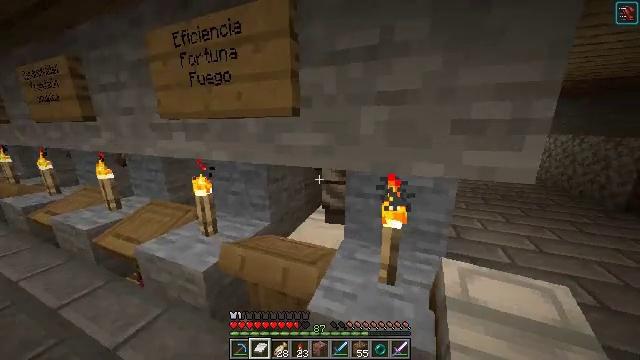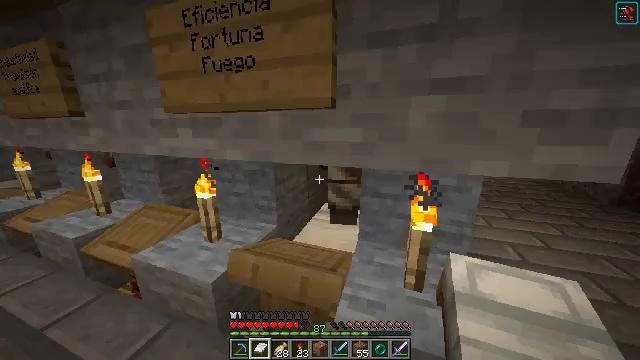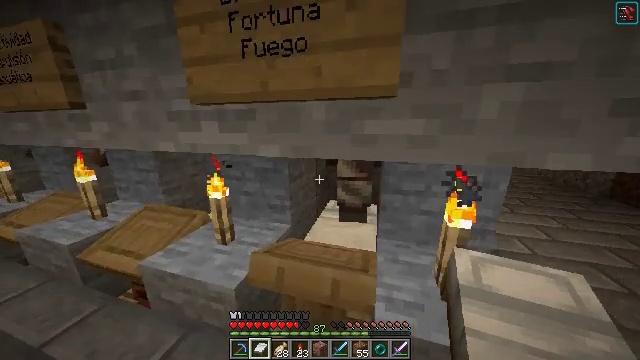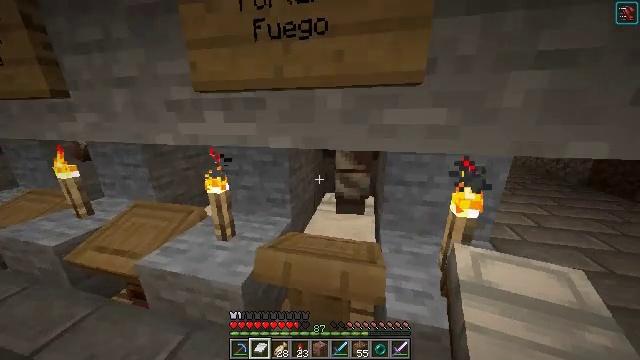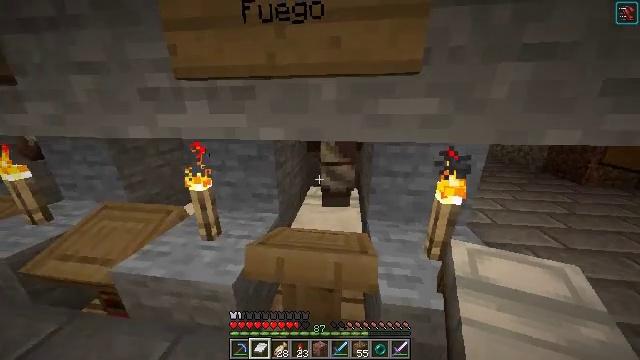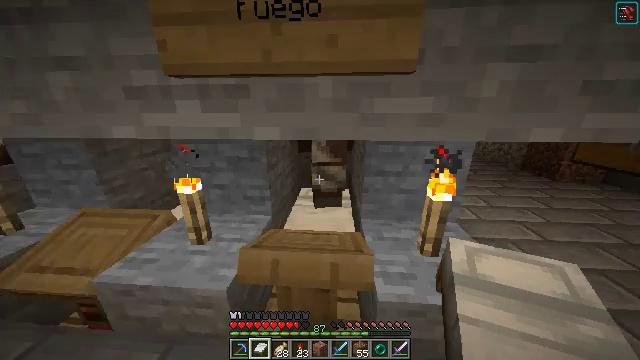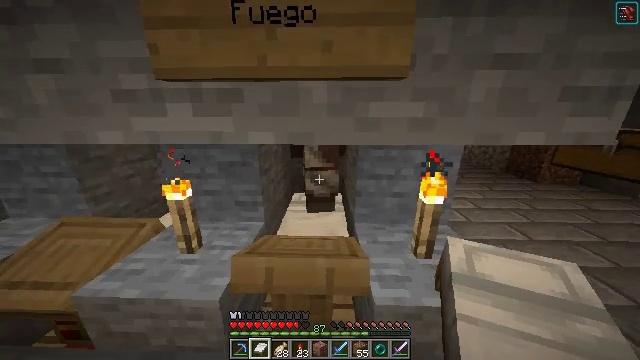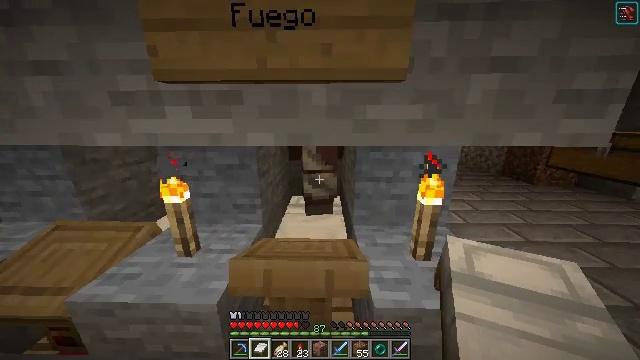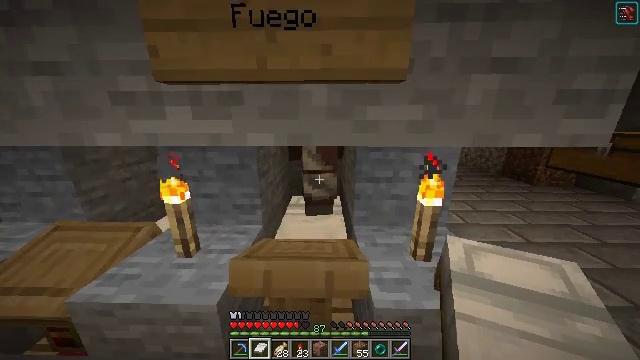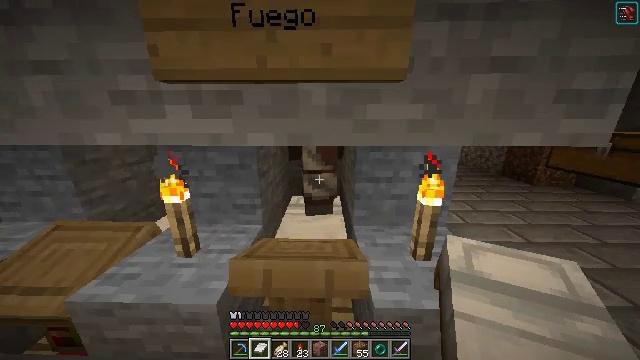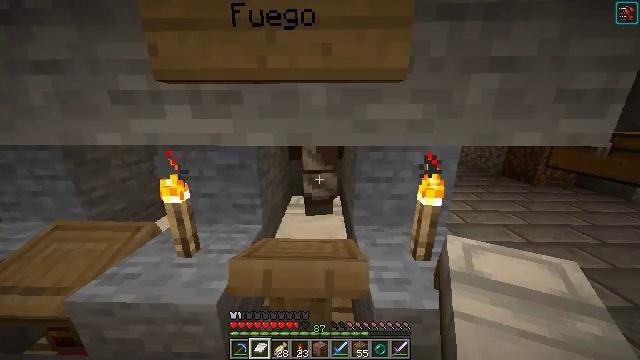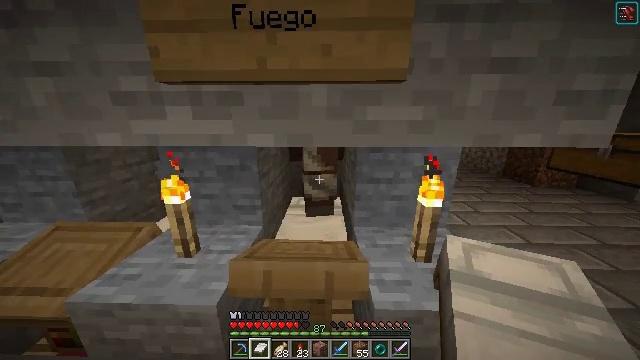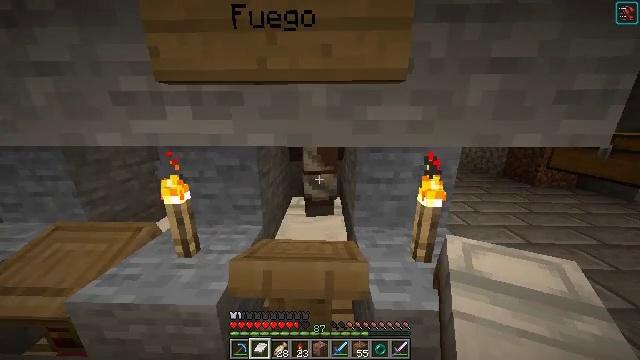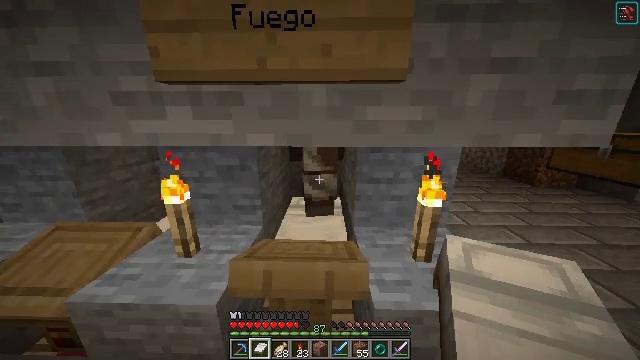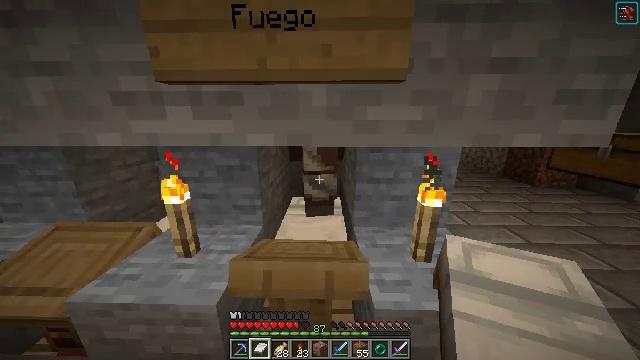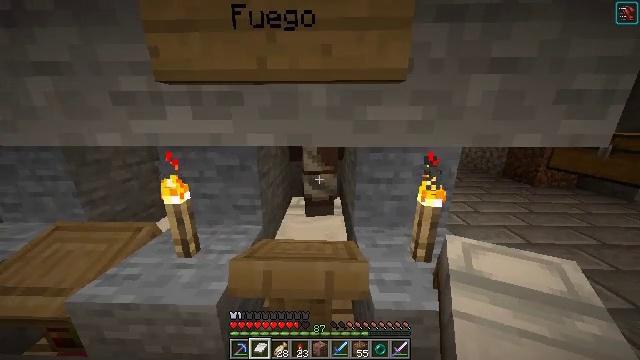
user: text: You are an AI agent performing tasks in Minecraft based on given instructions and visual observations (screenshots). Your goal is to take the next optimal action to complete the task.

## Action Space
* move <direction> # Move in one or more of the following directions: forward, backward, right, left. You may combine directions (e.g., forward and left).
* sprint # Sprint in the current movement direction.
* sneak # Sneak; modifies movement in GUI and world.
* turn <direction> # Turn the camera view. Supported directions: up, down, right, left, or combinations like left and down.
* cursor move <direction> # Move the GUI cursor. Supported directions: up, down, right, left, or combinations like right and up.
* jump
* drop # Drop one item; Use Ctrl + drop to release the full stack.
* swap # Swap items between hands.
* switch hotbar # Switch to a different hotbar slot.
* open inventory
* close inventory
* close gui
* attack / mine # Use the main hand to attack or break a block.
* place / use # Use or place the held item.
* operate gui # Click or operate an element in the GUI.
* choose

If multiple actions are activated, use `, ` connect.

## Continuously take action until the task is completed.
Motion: motion action
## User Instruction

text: Combine books and wooden planks to craft a bookshelf.
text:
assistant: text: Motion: move left, turn right
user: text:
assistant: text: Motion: turn right
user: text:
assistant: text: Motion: turn right and down
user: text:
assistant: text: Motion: turn right and down
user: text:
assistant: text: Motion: turn right
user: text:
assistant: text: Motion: turn right and up
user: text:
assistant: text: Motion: no_op
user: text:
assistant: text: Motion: use / place
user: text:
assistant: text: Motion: use / place
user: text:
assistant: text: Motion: use / place
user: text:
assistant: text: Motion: no_op
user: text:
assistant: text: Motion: no_op
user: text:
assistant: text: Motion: no_op
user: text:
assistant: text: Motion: no_op
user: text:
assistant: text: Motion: no_op
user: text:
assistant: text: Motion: no_op
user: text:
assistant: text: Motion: move forward
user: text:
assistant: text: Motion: move forward
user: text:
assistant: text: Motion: move forward
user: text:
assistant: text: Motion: turn right and down
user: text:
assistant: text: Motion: turn down
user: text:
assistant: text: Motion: no_op
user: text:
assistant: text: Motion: no_op
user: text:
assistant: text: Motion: turn down
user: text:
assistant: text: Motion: turn down
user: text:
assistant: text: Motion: no_op
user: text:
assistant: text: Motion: use / place
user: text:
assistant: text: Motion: use / place
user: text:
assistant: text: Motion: no_op
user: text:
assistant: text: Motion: no_op